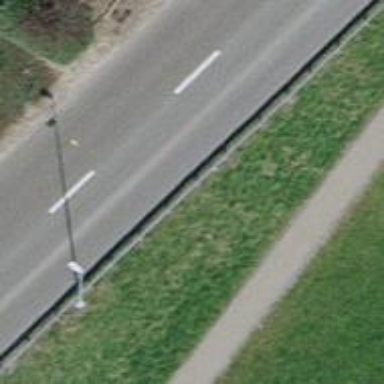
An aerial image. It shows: Secondary road with asphalt surface.